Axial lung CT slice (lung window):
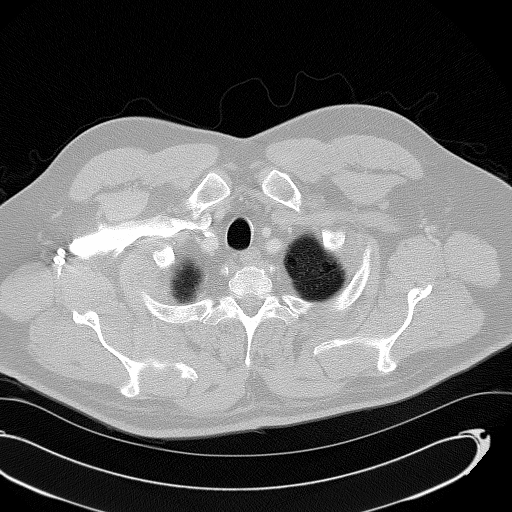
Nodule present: no